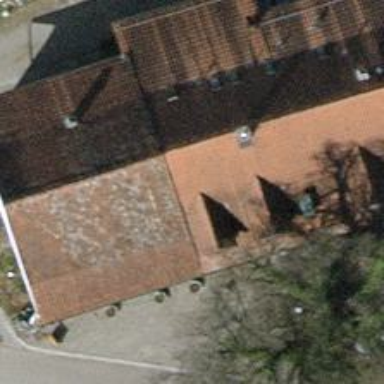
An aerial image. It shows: Restaurant.